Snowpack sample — Buffalo Mountain, Silverthorne, Colorado, USA (2/22/26, 2:02 PM MST)
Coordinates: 39.622, -106.113
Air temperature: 33 °F
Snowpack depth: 63 cm
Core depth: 10 cm
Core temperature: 32 °F
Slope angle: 11°, slope face: 116°
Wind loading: low
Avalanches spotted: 0
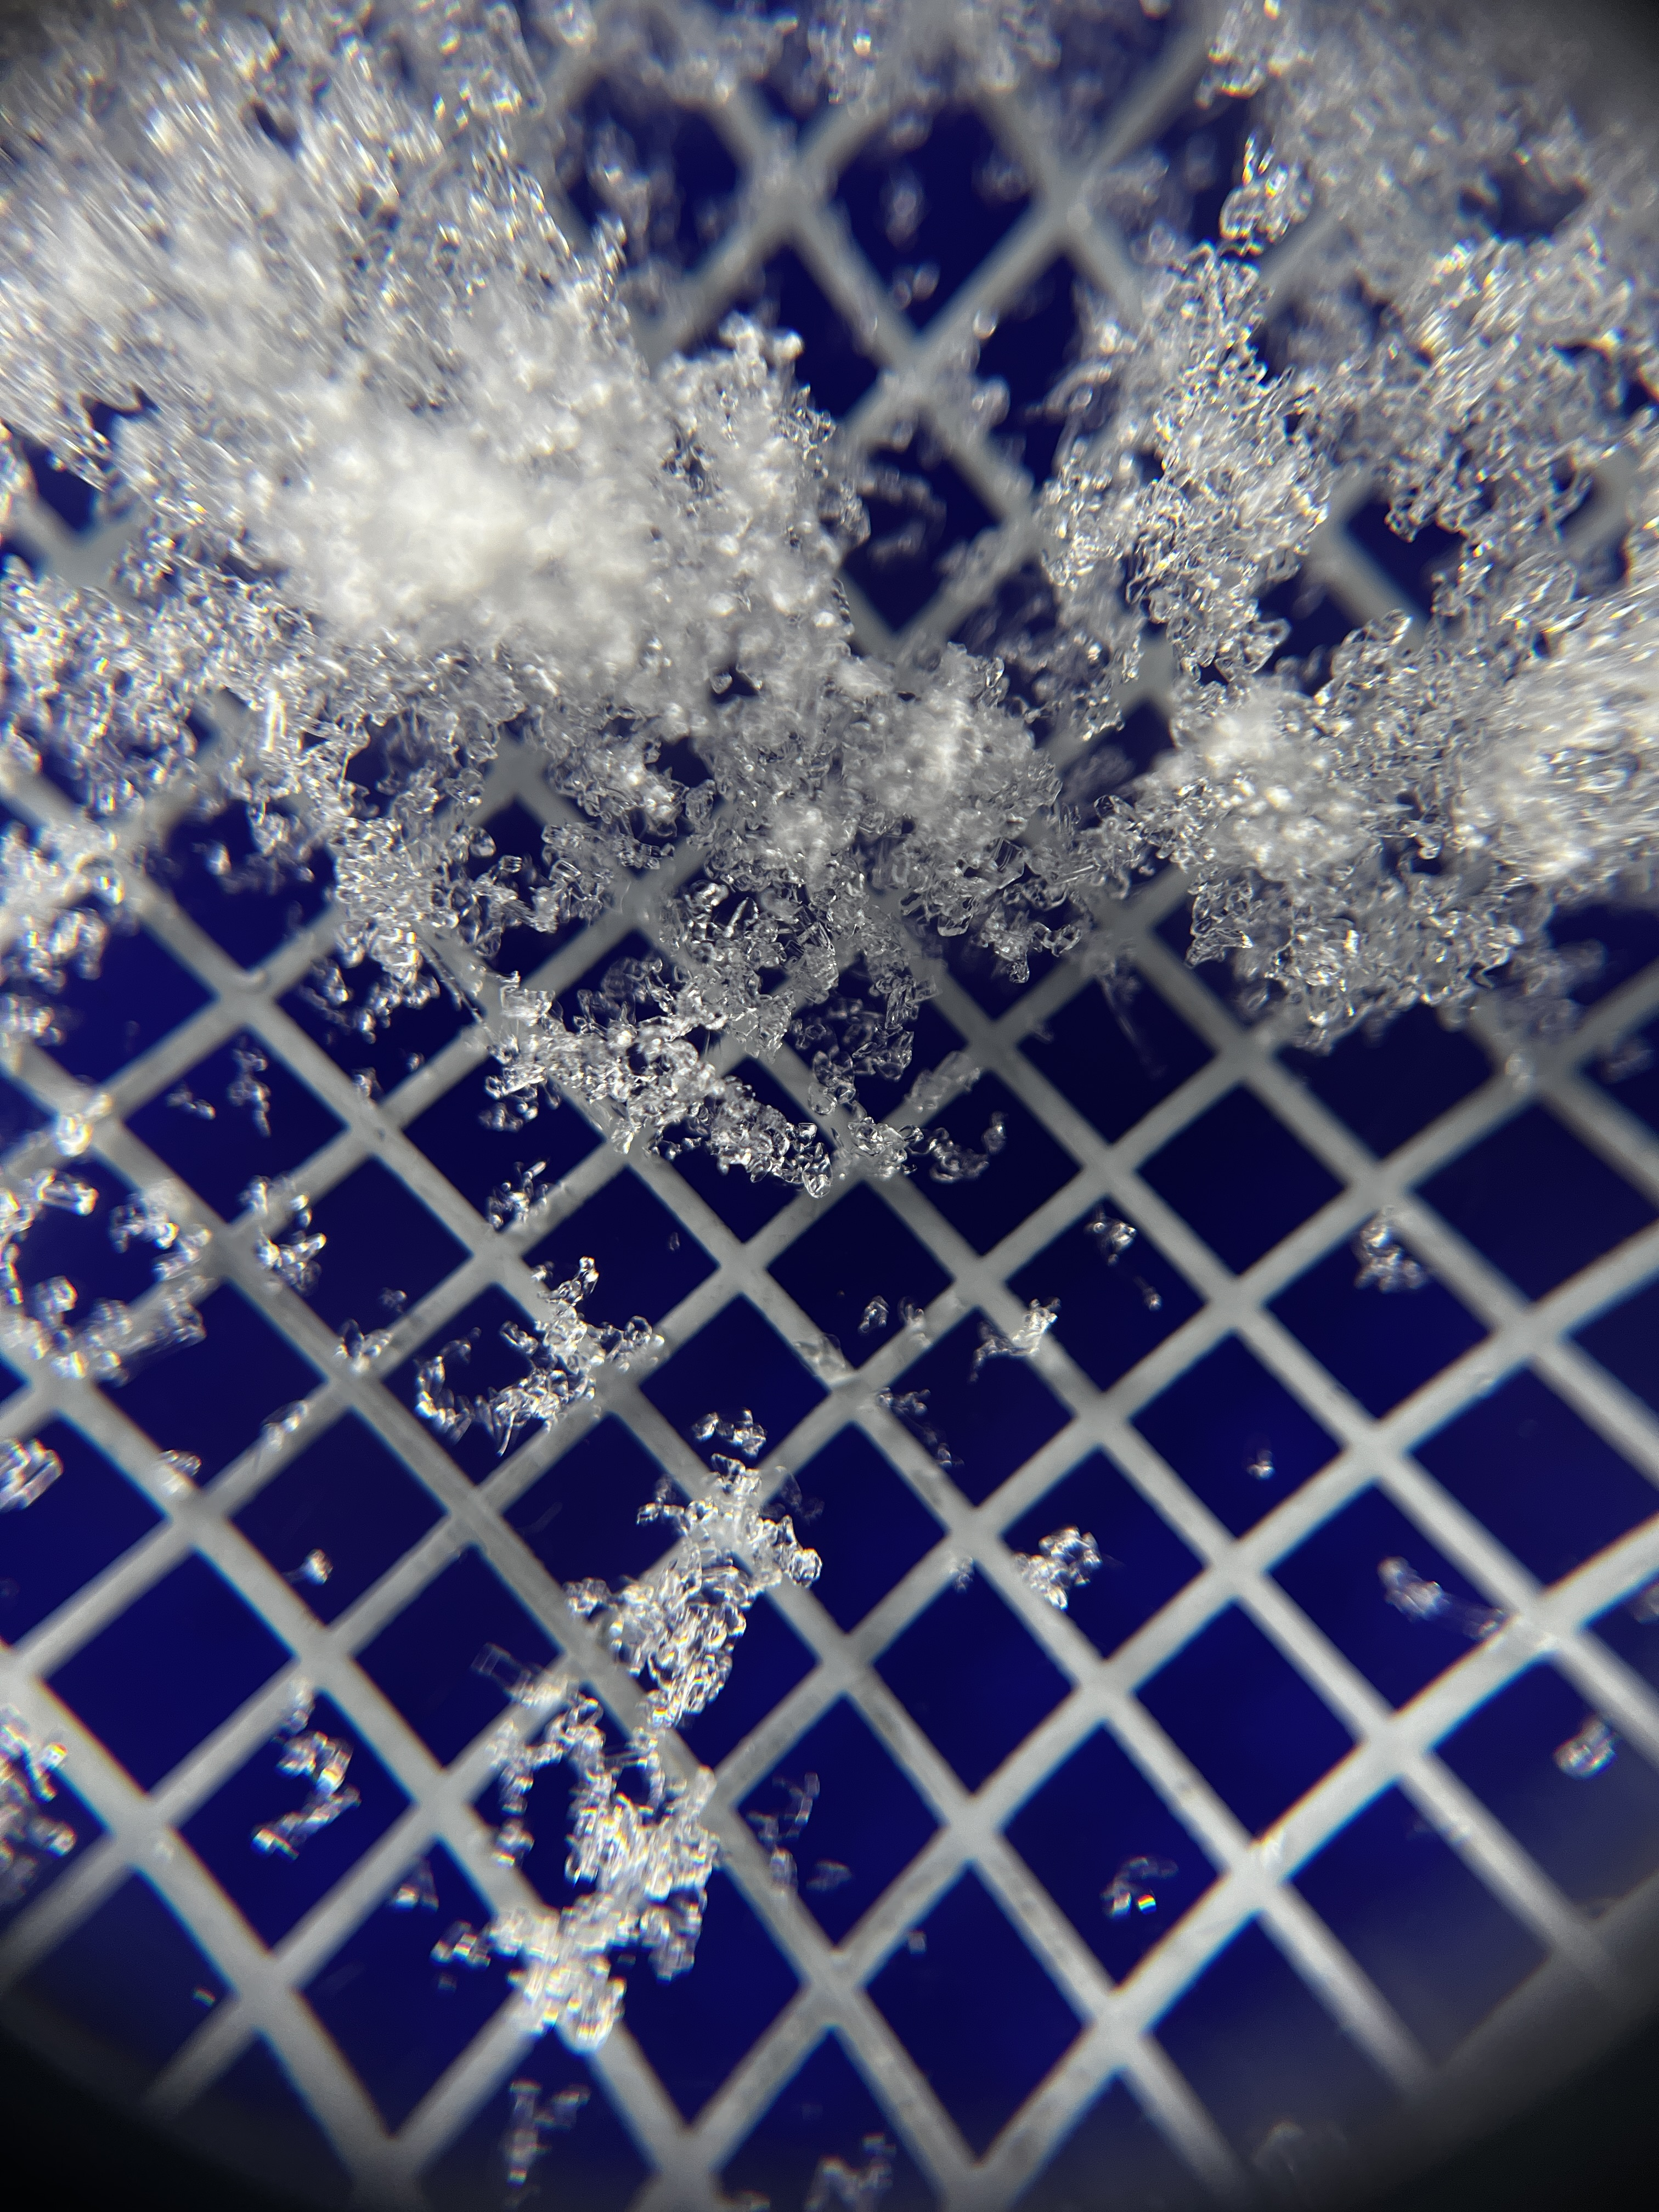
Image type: magnified_profile
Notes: In a firebreak similar to site 1, minimal wind loading with no spotted avalanches (not many faces in view though)